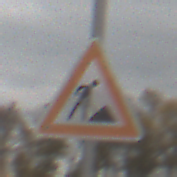
Verkehrszeichen: Arbeitsstelle
Umgebung: Outdoor, Nature
Tageszeit: MorningAfternoon
Wetter: Overcast
Licht: Natural
Jahreszeit: NotSpecified
Kontrast: LowContrast